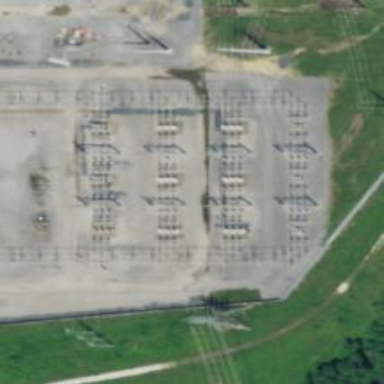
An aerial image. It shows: Switch for power supply.